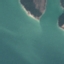
Label: SeaLake